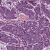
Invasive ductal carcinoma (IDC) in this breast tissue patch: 1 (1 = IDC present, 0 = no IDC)